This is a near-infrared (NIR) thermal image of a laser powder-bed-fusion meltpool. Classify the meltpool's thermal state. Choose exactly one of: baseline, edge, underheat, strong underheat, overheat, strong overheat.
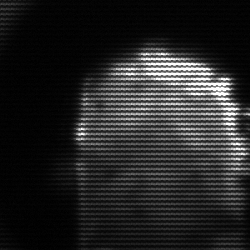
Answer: baseline